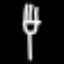
Label: fork